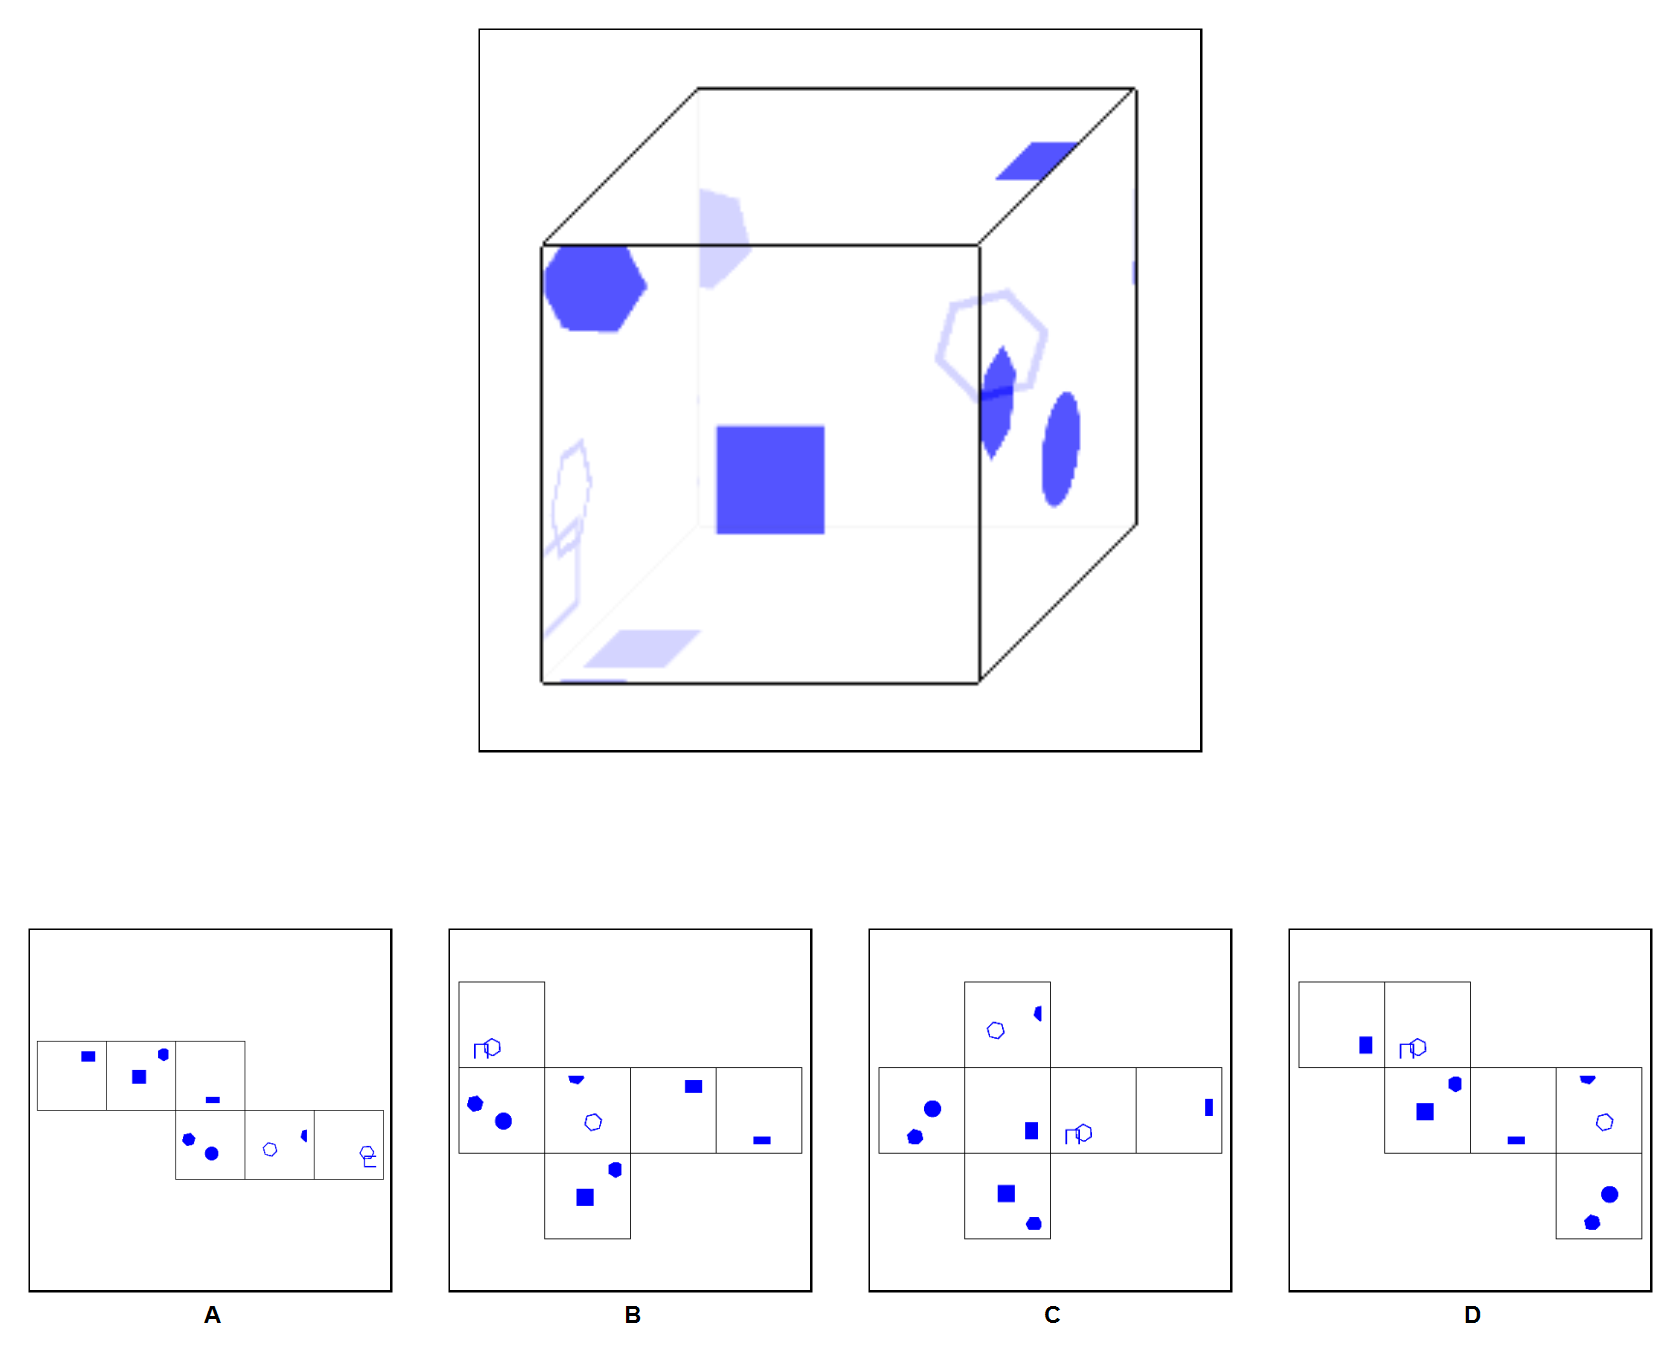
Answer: B